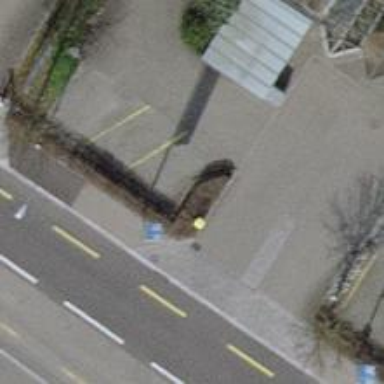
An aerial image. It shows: Post box is visible.